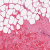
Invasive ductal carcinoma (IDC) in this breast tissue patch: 0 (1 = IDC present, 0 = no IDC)